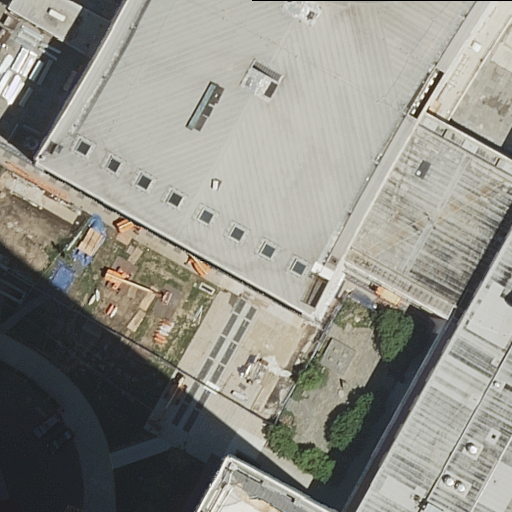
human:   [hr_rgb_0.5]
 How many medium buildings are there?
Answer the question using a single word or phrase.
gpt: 0

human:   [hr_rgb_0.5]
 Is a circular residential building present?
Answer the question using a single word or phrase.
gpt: no

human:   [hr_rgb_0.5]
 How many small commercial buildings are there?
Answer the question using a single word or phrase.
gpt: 0

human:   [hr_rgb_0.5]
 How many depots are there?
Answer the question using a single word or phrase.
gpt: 0

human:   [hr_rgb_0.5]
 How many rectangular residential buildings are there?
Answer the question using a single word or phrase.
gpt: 1

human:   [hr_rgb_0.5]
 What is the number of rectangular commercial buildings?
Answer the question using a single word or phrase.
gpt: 0

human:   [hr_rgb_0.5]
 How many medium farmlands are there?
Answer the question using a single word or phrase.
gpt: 0

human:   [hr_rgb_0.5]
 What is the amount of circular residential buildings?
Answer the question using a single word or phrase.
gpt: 0

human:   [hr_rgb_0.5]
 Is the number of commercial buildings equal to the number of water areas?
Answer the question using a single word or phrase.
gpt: yes

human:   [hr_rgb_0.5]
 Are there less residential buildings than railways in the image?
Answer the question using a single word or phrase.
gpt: no

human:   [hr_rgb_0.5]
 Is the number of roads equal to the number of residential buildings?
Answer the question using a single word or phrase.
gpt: no

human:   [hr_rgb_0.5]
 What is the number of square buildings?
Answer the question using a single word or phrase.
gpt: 0

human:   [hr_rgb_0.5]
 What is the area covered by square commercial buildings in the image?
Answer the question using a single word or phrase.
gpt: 0m2

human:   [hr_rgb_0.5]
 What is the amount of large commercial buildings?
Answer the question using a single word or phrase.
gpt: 0

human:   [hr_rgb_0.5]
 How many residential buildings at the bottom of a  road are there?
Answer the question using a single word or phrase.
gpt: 1

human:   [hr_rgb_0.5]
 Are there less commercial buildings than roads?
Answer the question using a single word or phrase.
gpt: yes

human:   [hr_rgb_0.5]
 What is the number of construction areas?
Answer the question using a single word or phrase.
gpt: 0

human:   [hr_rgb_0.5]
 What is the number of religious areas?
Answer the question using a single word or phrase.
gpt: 0

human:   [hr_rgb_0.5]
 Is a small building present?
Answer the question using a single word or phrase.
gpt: yes

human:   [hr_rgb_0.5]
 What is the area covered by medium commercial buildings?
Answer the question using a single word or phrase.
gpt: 0m2

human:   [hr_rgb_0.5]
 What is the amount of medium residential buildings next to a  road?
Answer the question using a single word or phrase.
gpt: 0

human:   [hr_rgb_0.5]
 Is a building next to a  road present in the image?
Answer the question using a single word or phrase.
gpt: yes

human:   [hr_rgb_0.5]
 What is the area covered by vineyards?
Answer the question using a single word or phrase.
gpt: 0m2

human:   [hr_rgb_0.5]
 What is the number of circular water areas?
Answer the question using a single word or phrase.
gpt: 0

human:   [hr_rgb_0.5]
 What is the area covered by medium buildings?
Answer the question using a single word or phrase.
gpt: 0m2

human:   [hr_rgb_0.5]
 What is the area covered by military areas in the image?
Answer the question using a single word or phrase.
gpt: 0m2

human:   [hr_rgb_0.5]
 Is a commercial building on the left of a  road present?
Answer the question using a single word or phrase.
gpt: no

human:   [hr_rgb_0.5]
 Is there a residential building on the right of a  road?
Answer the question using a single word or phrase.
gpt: yes

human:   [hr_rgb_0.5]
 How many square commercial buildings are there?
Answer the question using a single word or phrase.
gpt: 0

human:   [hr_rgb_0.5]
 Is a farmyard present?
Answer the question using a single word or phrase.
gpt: no

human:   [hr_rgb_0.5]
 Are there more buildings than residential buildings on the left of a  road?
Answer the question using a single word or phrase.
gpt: yes

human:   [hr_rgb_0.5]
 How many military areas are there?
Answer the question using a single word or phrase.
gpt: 0

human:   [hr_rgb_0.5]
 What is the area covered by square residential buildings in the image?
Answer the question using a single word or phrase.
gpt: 0m2

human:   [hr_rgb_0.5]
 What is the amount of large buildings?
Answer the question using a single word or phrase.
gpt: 0

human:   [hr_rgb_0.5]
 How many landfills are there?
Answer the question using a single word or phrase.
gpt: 0

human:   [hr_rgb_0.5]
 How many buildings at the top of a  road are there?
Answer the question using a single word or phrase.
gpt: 0